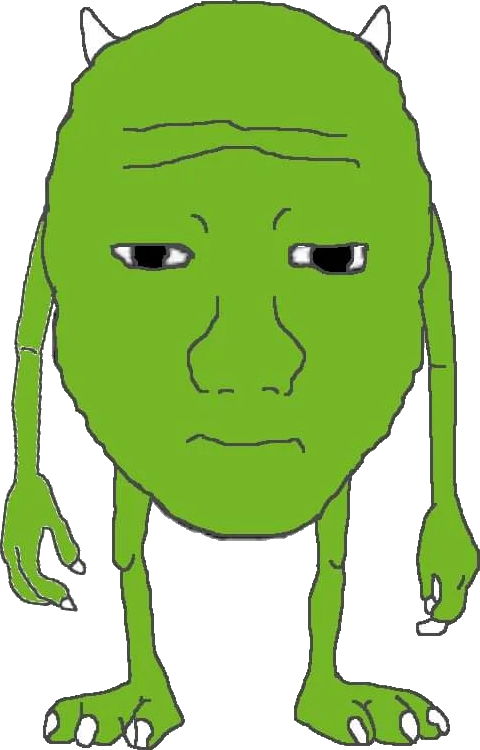
Label: 5_Doomer_Girl